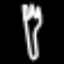
Label: fork